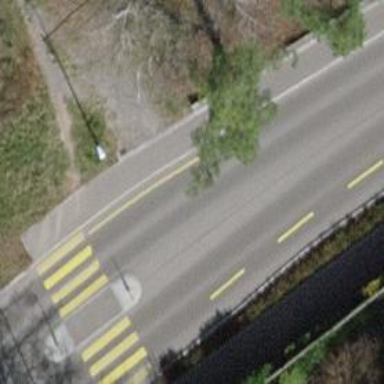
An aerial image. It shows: Asphalt sidewalk along the footway.